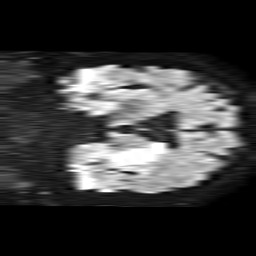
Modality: TRACE
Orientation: coronal
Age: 59
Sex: male
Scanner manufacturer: philips
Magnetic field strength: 1.5 T
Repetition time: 4.6 s
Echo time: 0.08941 s